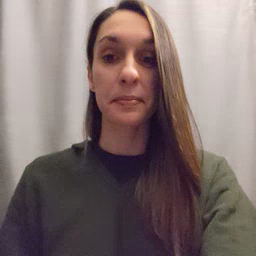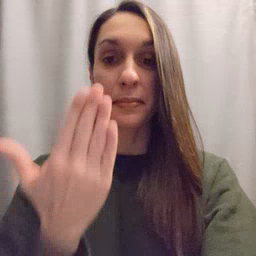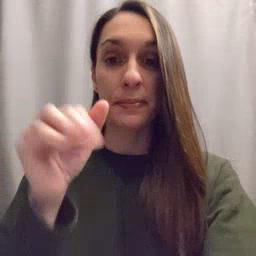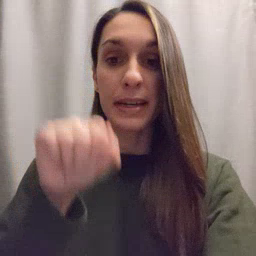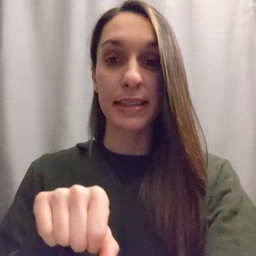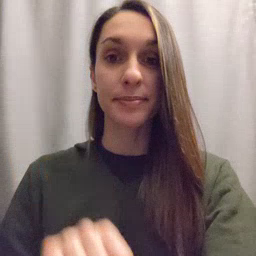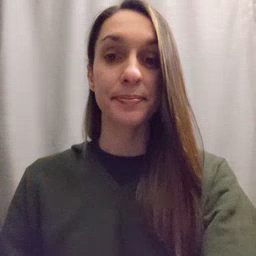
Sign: mitten